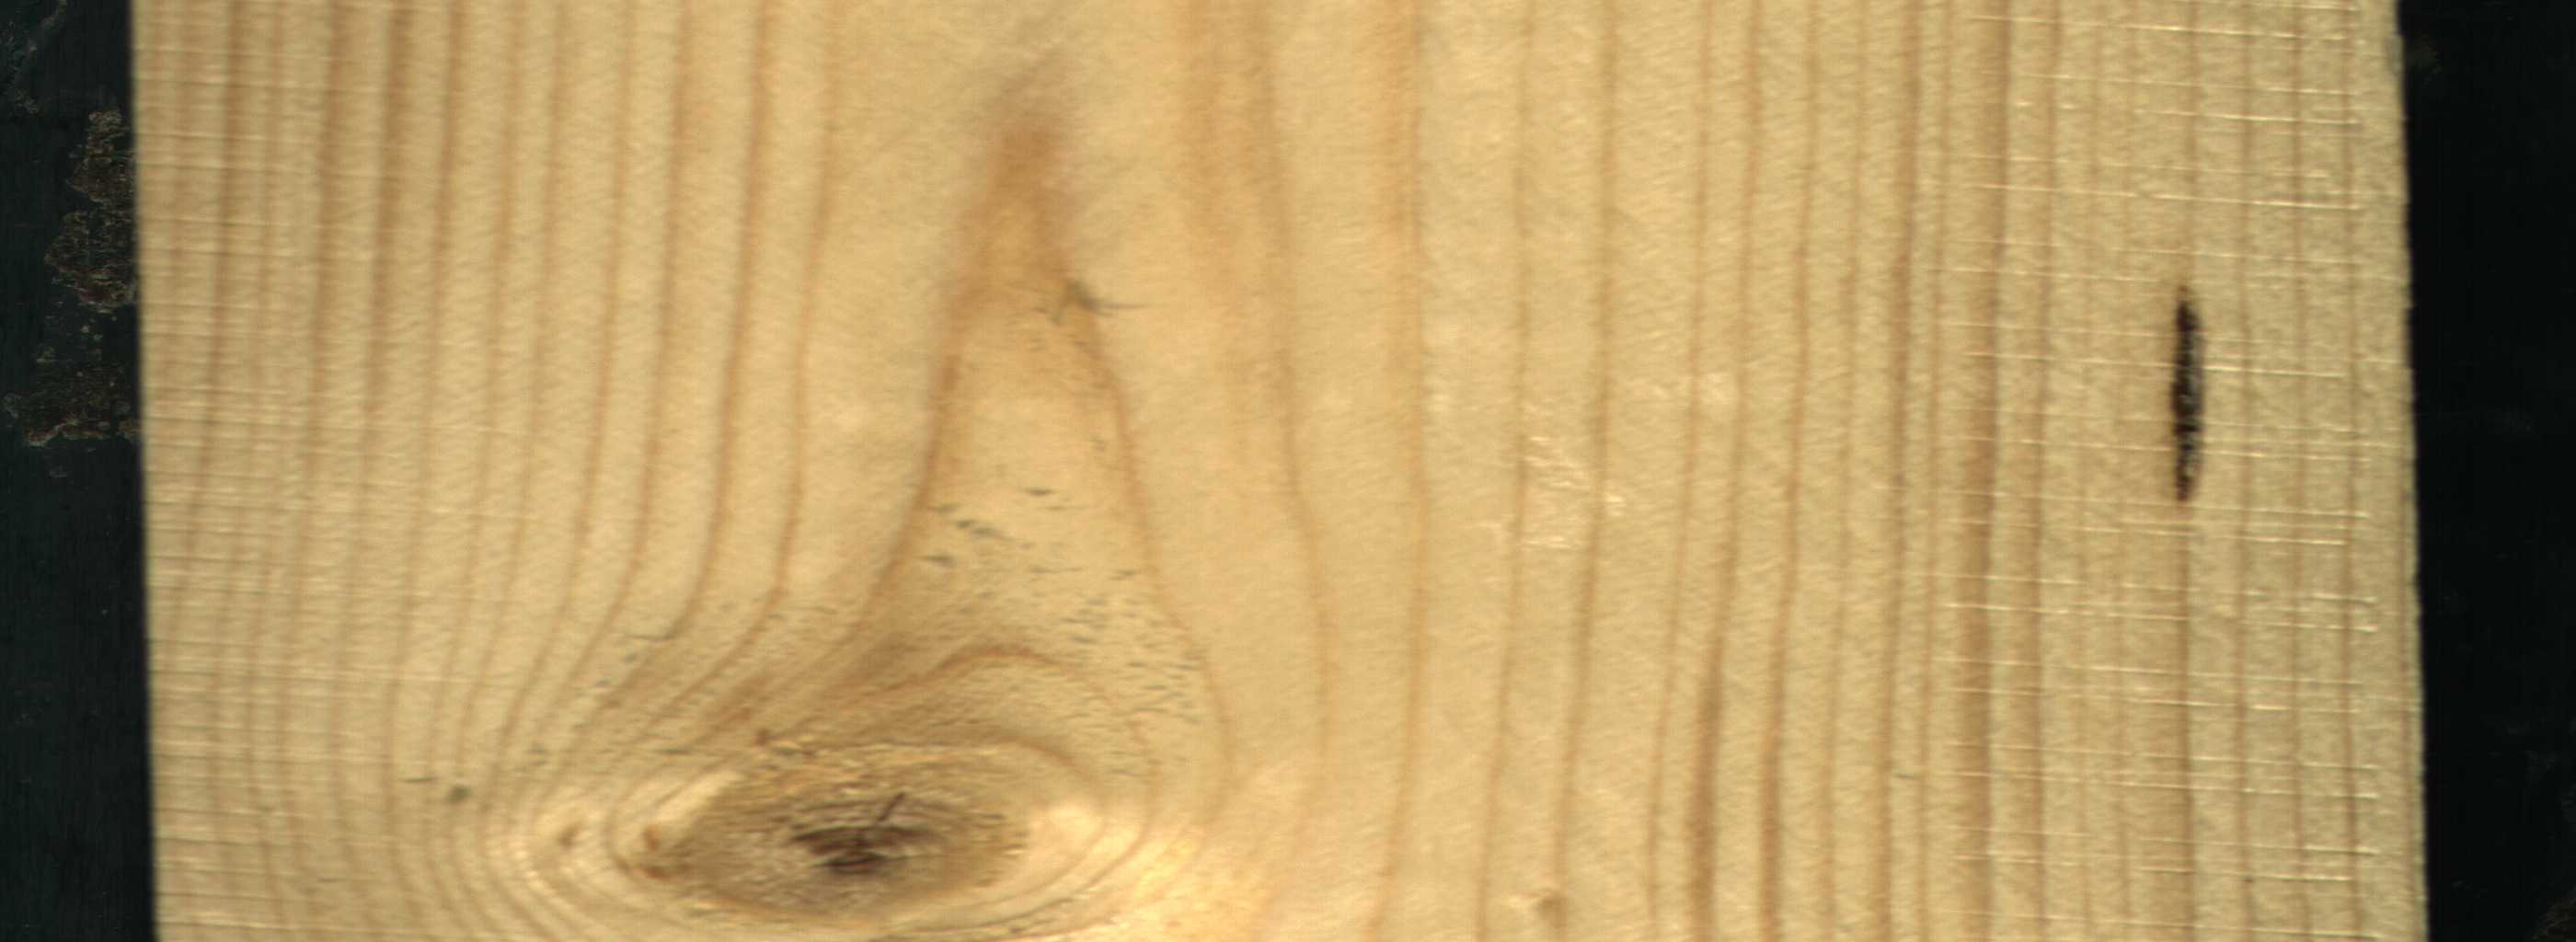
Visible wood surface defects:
resin
knot_with_crack